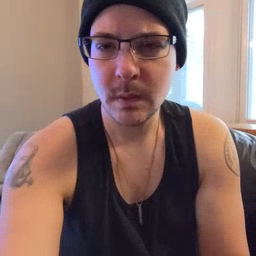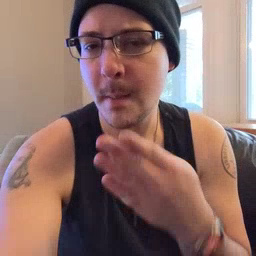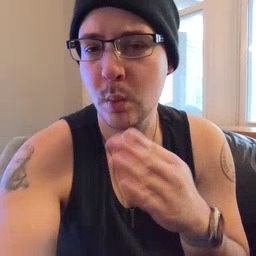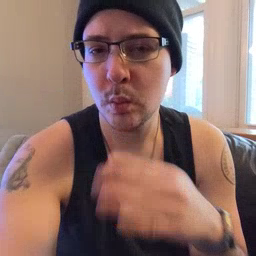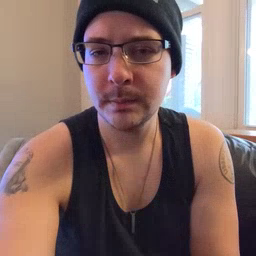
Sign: blue